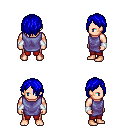
a pixel art fantasy rpg character, male body template, human, light skin, chain tabard jacket, red pants, blue bangs hairstyle, white cloth bracers, four views (front, back, left, right), 2x2 character sprite sheet, small pixel art, hard edges, no anti-aliasing